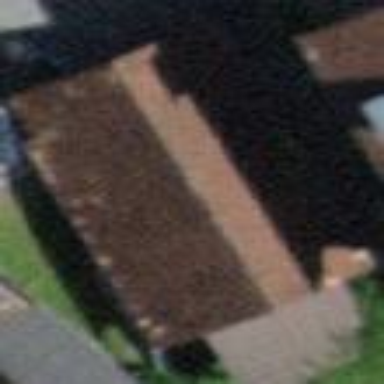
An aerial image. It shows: Barn.